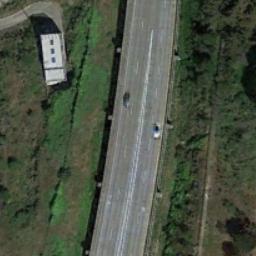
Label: freeway